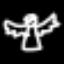
Label: angel